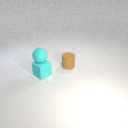
small cyan rubber sphere above small cyan rubber cube